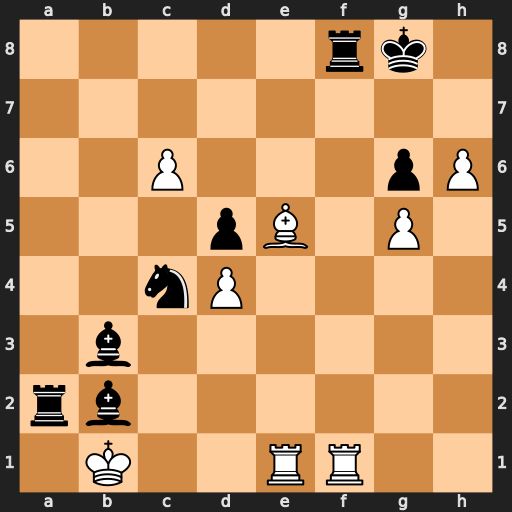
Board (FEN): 5rk1/8/2P3pP/3pB1P1/2nP4/1b6/rb6/1K2RR2
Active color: w
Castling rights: -
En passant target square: -
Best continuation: h7+ Kxh7 Rf7+ Rxf7 Rh1+ Kg8 Rh8#